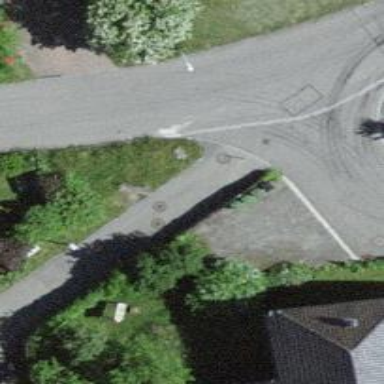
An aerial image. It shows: Bollard.